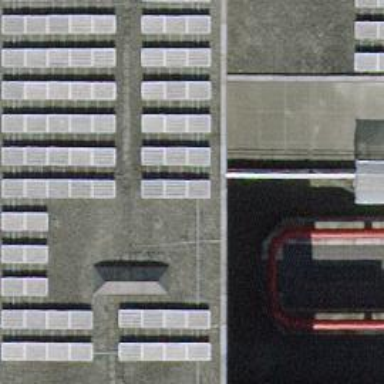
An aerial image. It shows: Shed designated as bicycle parking facility.